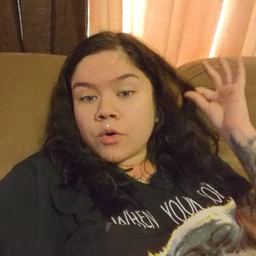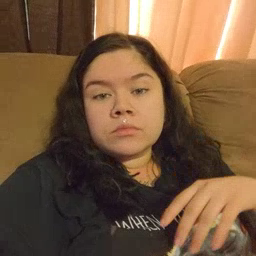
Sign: hair